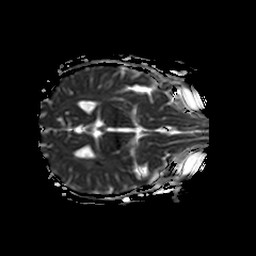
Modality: ADC
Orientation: axial
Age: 67
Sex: female
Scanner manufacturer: philips
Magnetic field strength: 3 T
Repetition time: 3.465 s
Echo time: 0.076 s